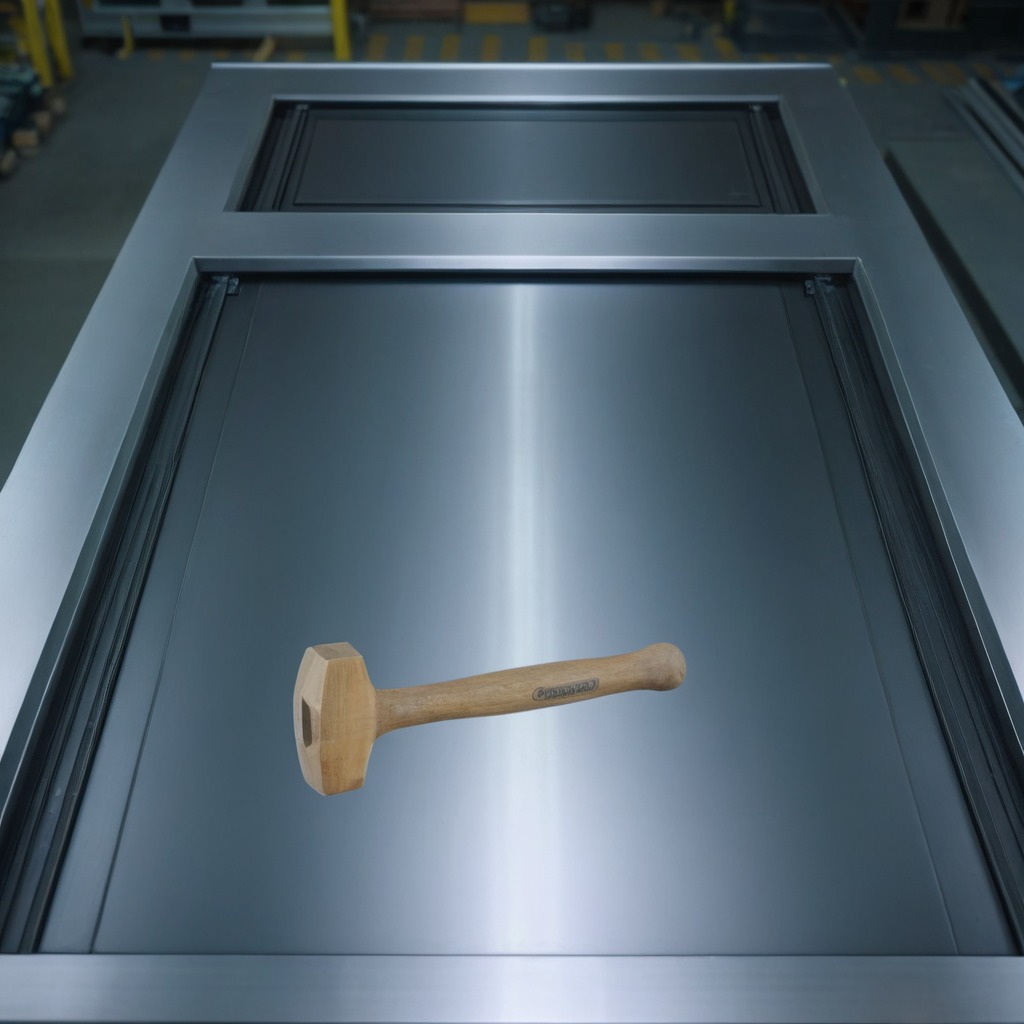
A hammer lies on a metal table in a machine shop under fluorescent lights.